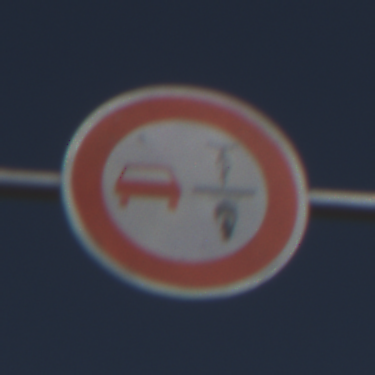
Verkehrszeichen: VerbotUeberholenEinspurigeFahrzeuge
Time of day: Midday
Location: Outdoor (RoadRail)
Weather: Clear
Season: Summer
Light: Natural